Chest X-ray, AP view. Patient: 53 years old, sex M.
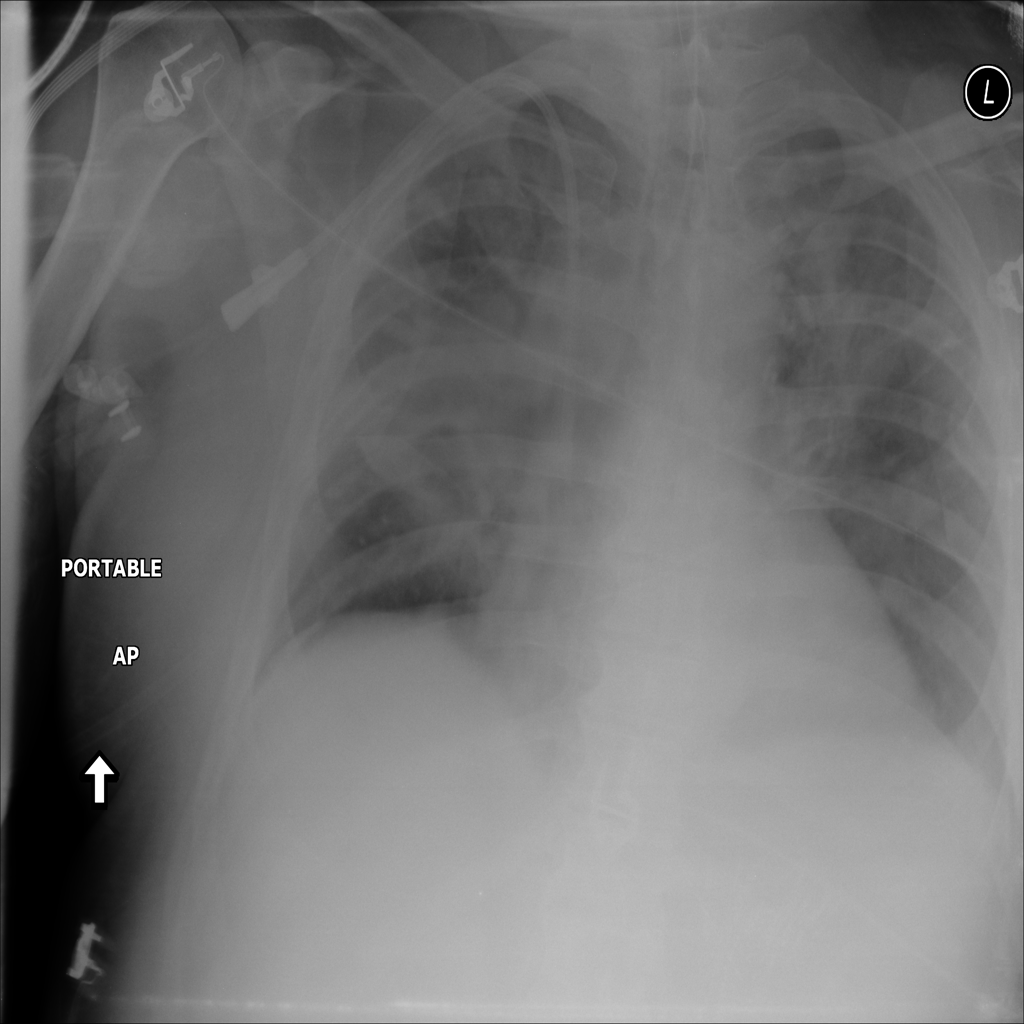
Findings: Infiltration